Question: I'm looking for some help to be able to transcript some LINQ from a SQL query :
Here is a quick look of my database :

Entity framework "simplify" my "etudiant" model like this :
'''
[System.Diagnostics.CodeAnalysis.SuppressMessage("Microsoft.Usage", "CA2227:CollectionPropertiesShouldBeReadOnly")]
public virtual ICollection<etuResult> etuResult { get; set; }
[System.Diagnostics.CodeAnalysis.SuppressMessage("Microsoft.Usage", "CA2227:CollectionPropertiesShouldBeReadOnly")]
public virtual ICollection<cours> cours { get; set; }
'''
I'm able to find the "libelle" of my "cours" where the "etudiant_id" == 1 in SQL like this :
'''
select c.libelle
from cours c
where c.cours_id in (
select ec.cours_id
from etuCours ec
where ec.etudiant_id in (
select e.etudiant_id
from etudiant e
))
'''
But i dont find how to make the query with linq (i use LinqPad 4 for my test)
Thanks for you help in advance
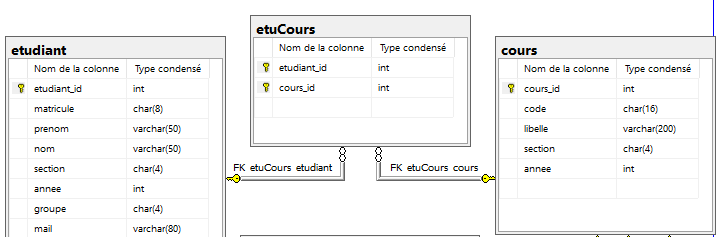
Answer: Why not call the collection directly on the entity? If it is mapped then the filtering happens automatically. No need to create another query.
'''
var courses = myEtudiantInstance.cours;
'''
If you want the 'libelle' then
'''
var libelles = myEtudiantInstance.cours.Select(c => c.libelle);
'''
This requires either lazy loading to be enabled OR use 'Include' when you get the 'Etudiant' instance on the collection.
'''
var libelles = dbContextInstance.Etudiants
.Include(e => e.cours)
.Single(e => e.EtudiantId == 1) // will throw exception if entity not found
.cours.Select(c => c.libelle); // get all libelle's
'''